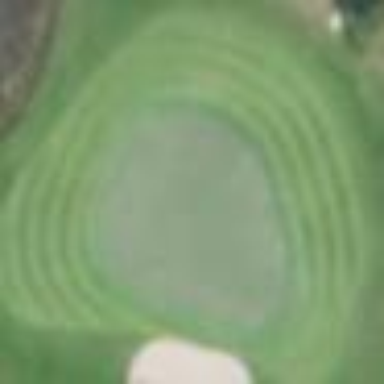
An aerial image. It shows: Golf fairway surrounded by grass.